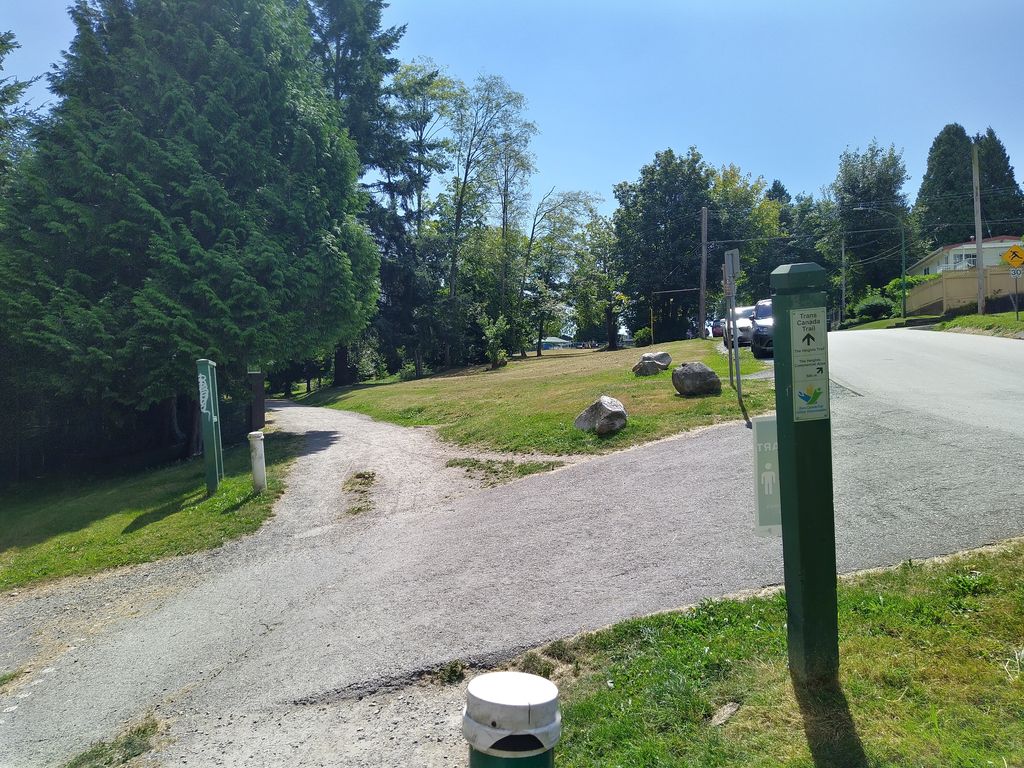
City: vancouver